Question: How can I limit max int that can be entered into my 'NumericUpDown'(nudqty). my code works it limits the value when I change it using up down arrows, but when I type it's not. suggestions please and tell me if it's not possible in 'NumericUpDown' and just change it to 'TextBox'.
'''
private void dgv1_CellClick(object sender, DataGridViewCellEventArgs e)
{
lblqty.Text = dgv1.SelectedRows[0].Cells[5].Value.ToString();
nudqty.Maximum = Convert.ToDecimal(lblqty.Text);
}
'''

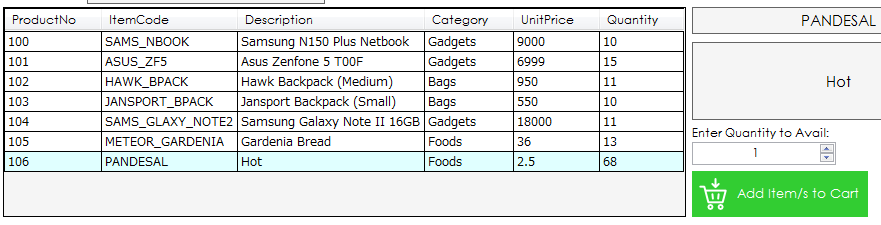
Answer: Set 'SelectionMode' of 'DataGridView' to 'FullRowSelect' and then handle <URL> to the extracted value:
'''
private void dataGridView1_SelectionChanged(object sender, EventArgs e)
{
int max = (int)this.dataGridView1.CurrentRow.Cells[5].Value;
this.numericUpDown1.Value = 0;
this.numericUpDown1.Maximum = max;
}
'''